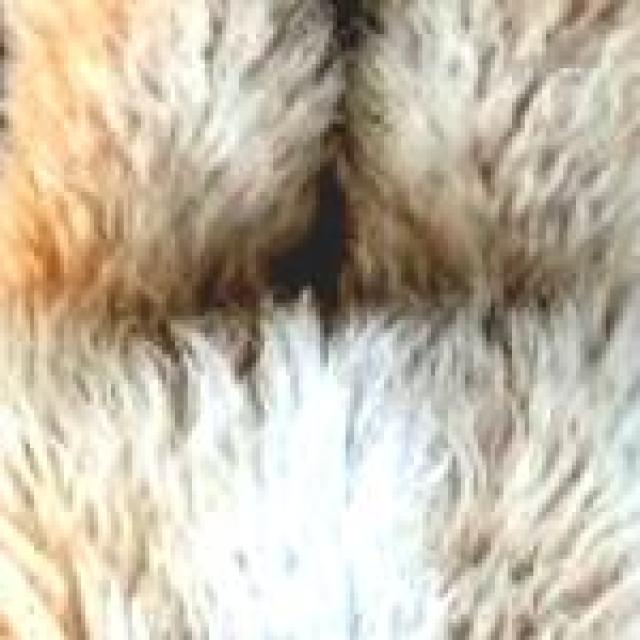
Healthy canine skin — no visible lesions, inflammation, or abnormalities. The skin and coat appear normal.